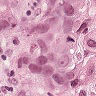
Metastatic tissue present: yes